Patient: sex F, age 65
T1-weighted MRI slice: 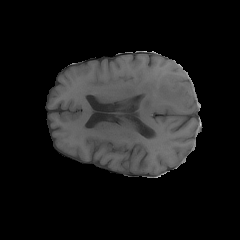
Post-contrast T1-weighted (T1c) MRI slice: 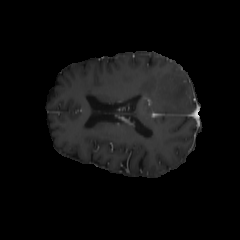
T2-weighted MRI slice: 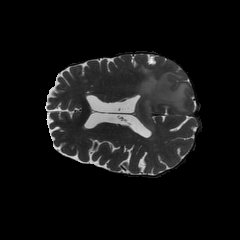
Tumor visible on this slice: yes
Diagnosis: Glioblastoma, IDH-wildtype
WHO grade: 4